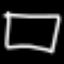
Label: square